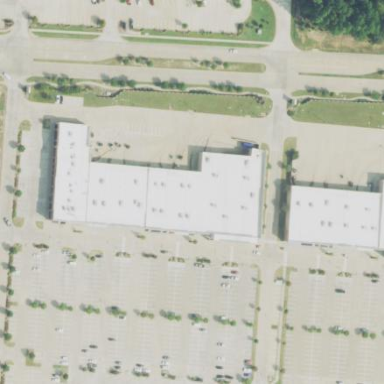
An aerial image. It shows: Retail building.